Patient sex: M
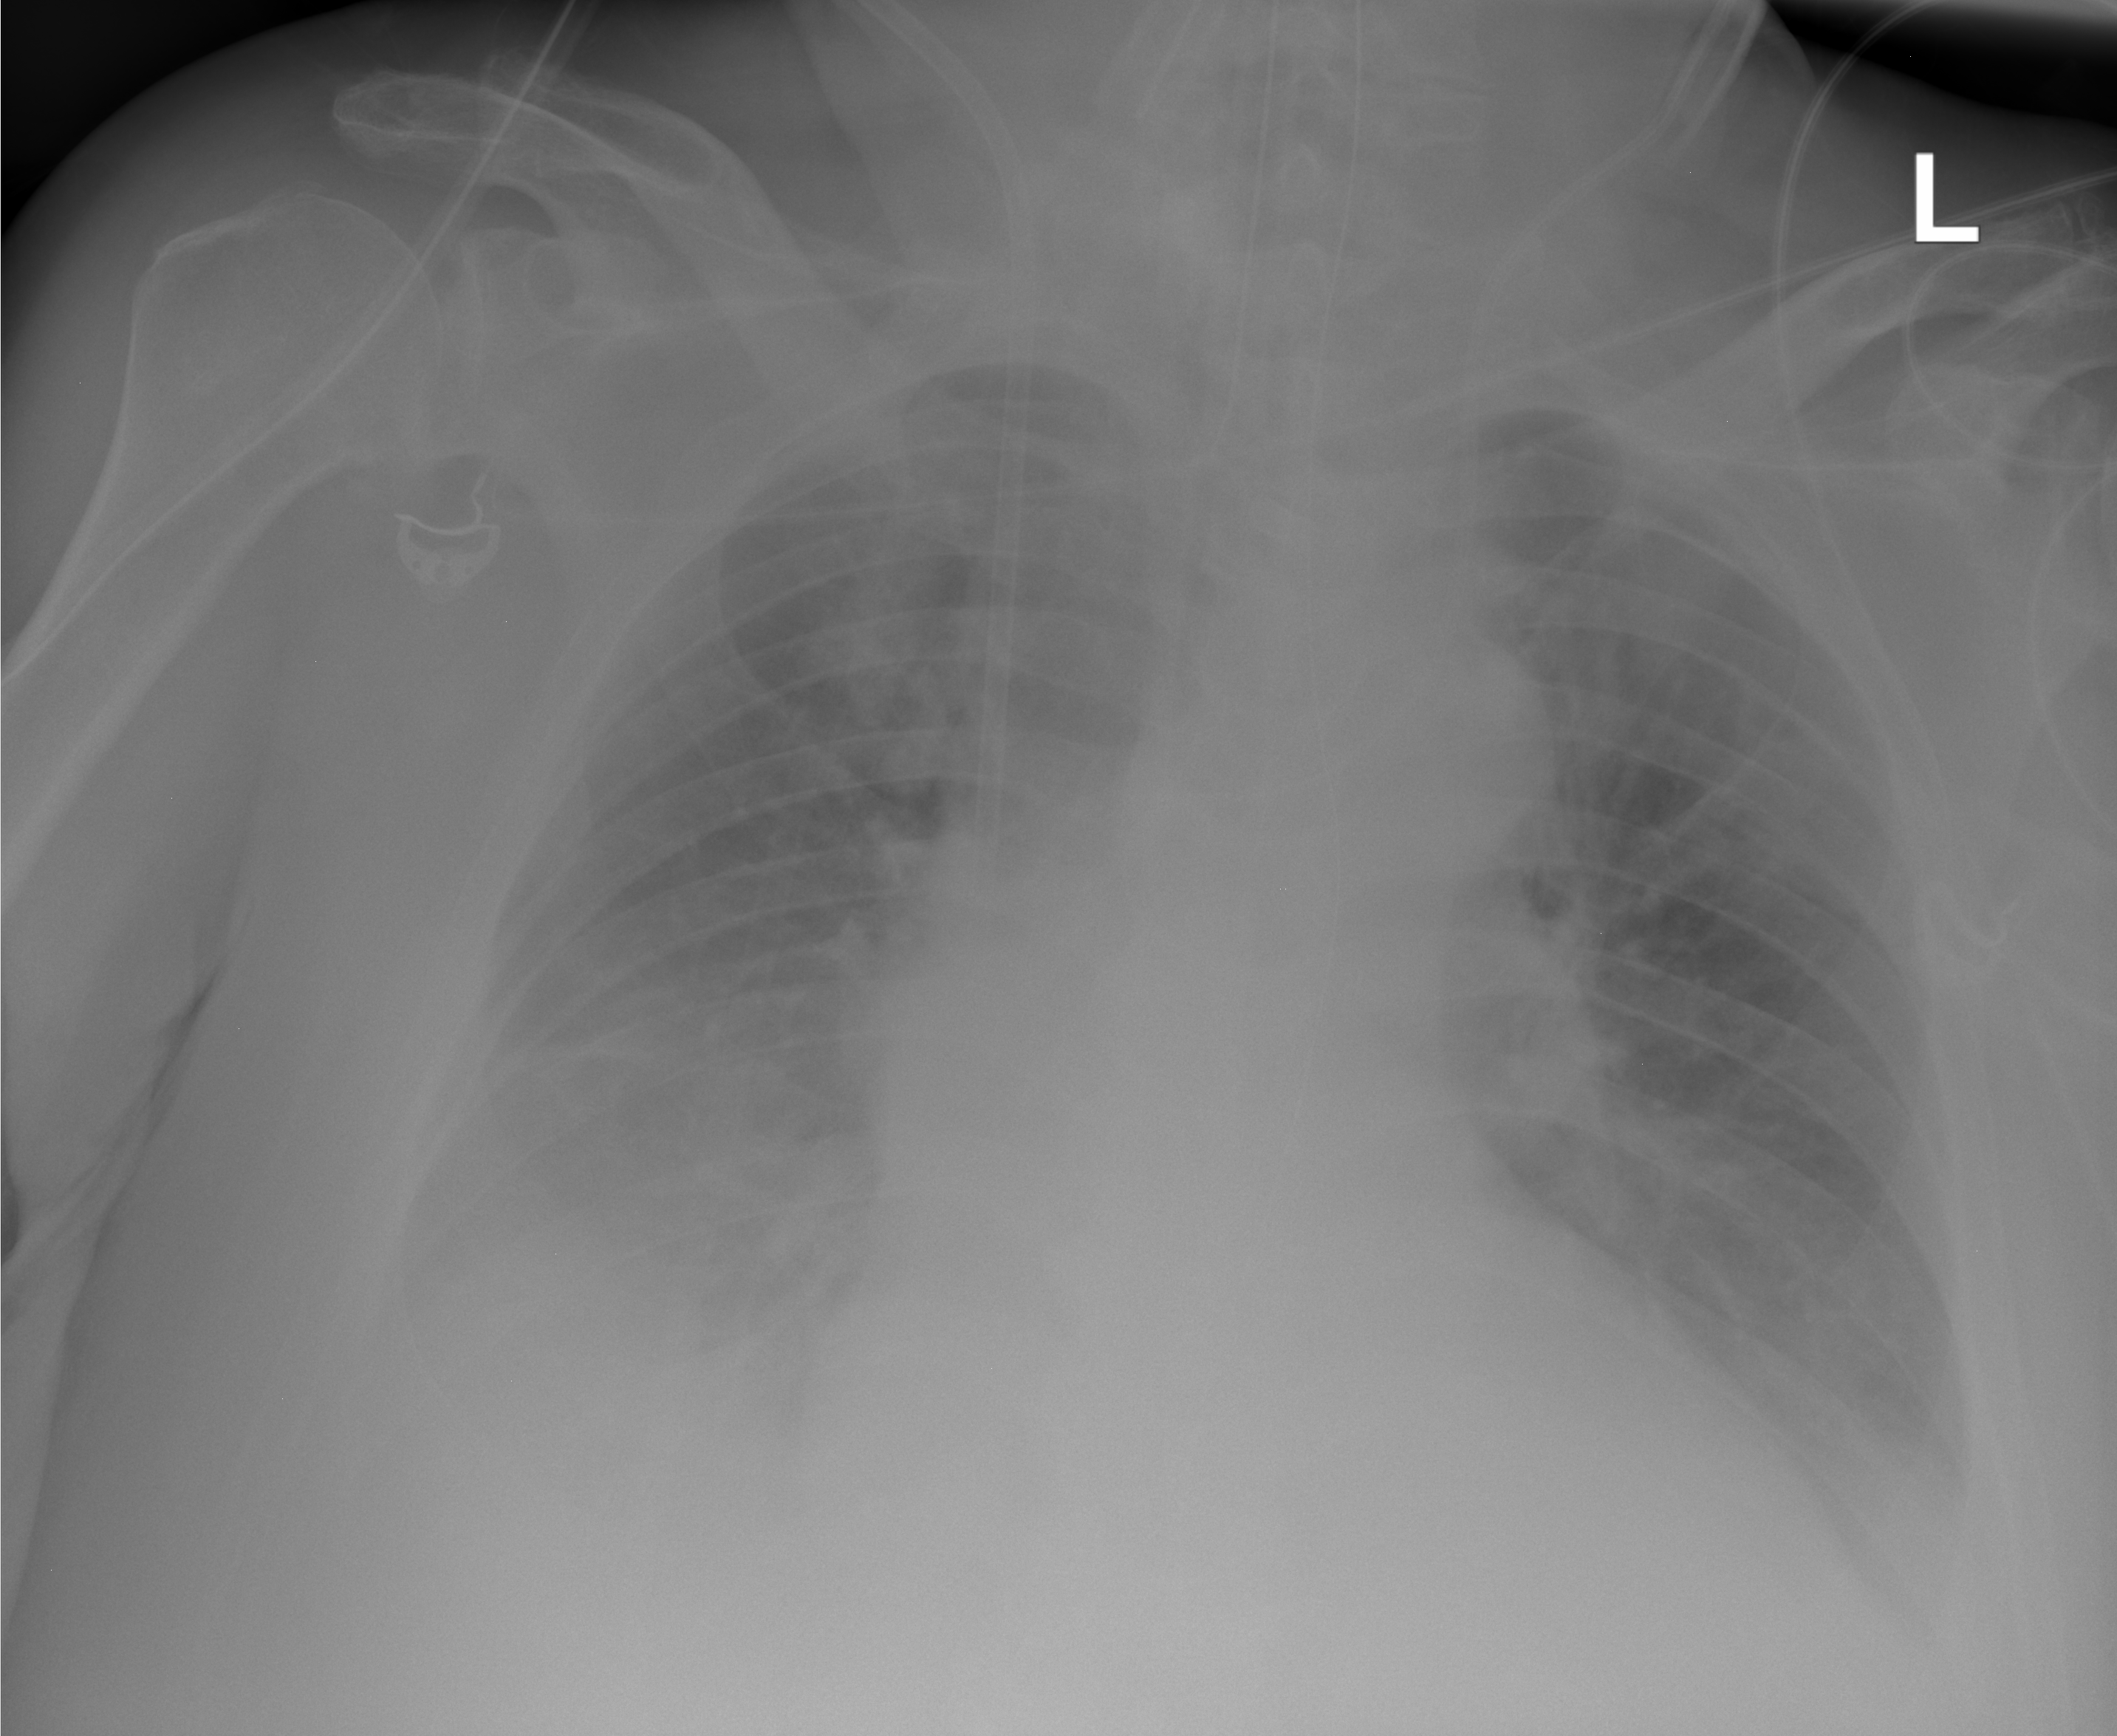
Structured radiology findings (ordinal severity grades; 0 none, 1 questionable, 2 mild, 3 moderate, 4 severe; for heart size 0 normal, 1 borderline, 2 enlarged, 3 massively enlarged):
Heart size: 1
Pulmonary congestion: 0
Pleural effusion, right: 3
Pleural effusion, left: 2
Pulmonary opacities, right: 0
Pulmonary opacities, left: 0
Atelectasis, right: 2
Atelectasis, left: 2